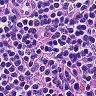
Metastatic tissue present: no